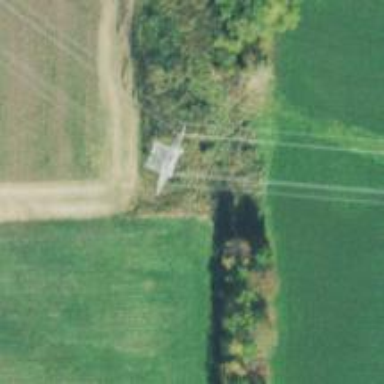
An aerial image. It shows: Lattice structure tower used for power transmission.